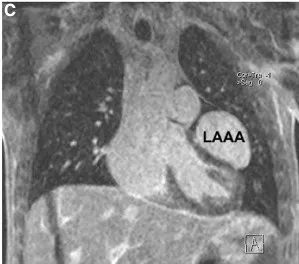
Imaging of left atrial appendage aneurysm. (C) Magnetic resonance imaging revealing the LAAA, and compressing the left ventricular anterior and anteroseptal walls.
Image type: radiology (mri)